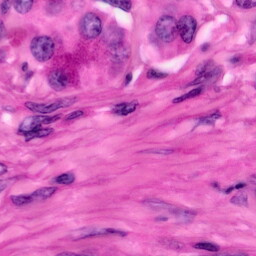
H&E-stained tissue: Pancreatic